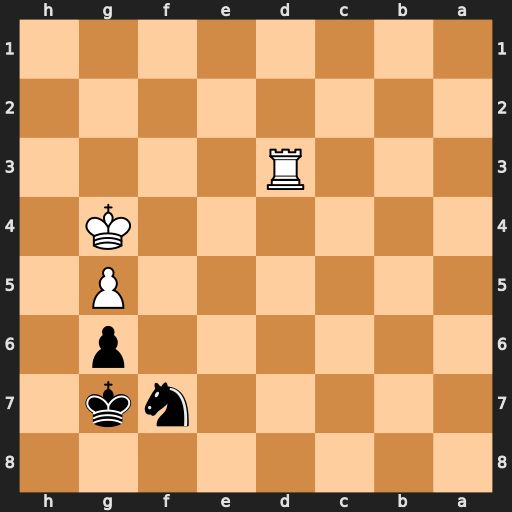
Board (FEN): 8/5nk1/6p1/6P1/6K1/3R4/8/8
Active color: b
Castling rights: -
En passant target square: -
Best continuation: Ne5+ Kf4 Nxd3+